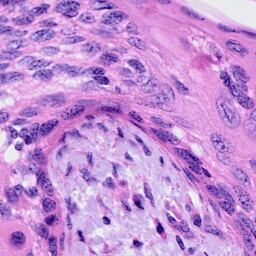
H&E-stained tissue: Cervix